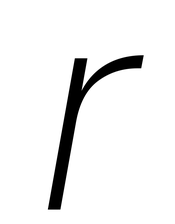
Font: Poppins-ExtraLightItalic